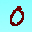
Label: 0